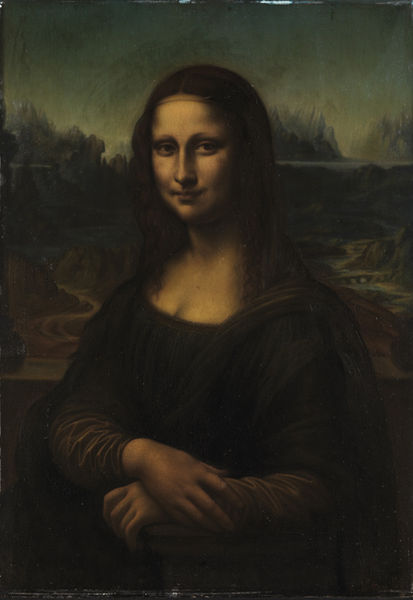
Titel: Bildnis der Mona Lisa
Künstler: Carl Velten
Standort: Karlsruhe
Institution: Staatliche Kunsthalle Karlsruhe
Schlagwörter: baum, berg, blau, dunkel, felsen, gemälde, hand, haut, himmel, kopf, umhang, wasser, weiß, wolken, bäume, fluss, gelb, grün, landschaft, mädchen, ausschnitt, braun, brust, busen, finger, frau, frisur, grau, haar, hell, hintergrund, kleid, licht, mund, nase, paris, schmuck, schwarz, straße, stuhl, blick, dame, rot, tuch, weg, malerei, augen, falten, faru, gesicht, haarschmuck, kleidung, stirnband, bildnis, hände, portrait, porträt, öl, bach, horizont, hügel, natur, brücke, gebüsch, sonne, gewand, haare, halbfigur, mantel, pose, stehend, augenbrauen, dekolletee, haarreif, kinn, lippen, locken, renaissance, tal, wald, adelige, lächeln, brüste, italien, backen, berge, fels, gebirge, gipfel, klein, haarband, ölgemälde, chair, hands, oil, black, dark, dress, face, female, green, hair, lady, nose, painting, robe, weib, woman, symmetrie, gown, looking, oil painting, brown, perspective, junge frau, stola, abbild, geheimnisvoll, panorama, kontur, kopie, verschränkt, classic, skin, sky, tree, background, folded, girl, landscape, mountain, mountains, nature, water, trees, reichtum, eyes, spain, adlige, sfumato, kaufleute, forest, light, river, stream, loggia, path, road, mona lisa, gaze, look, louvre, tunika, shadow, mouth, scarf, french, cross, smile, bridge, small, town, happy, italy, toskana, golderner schnitt, cheeks, michelangelo, leonardo, da vinci, leonardo da vinci, italian, artist, museum, frühe neuzeit, fingers, chest, landschat, pale, stare, tourist, fields, shade, canvas, rand, eyebrows, staring, tafelmalerei, stirnreif, vinci, crags, trail, mysteriös, mysterium, berühmt, lisa, bekannt, ausstrahlung, veil, black dress, mona, cleavage, wealthy, folded hands, mystery, italia, tuscany, decolte, chiaroscuro, k, 1500, wegf, da, 1510, roads, workshop, boobs, t, centre, copy, la gioconda, mysterious, paiting, oils, merchant, famous, enigmatic, aerial perspective, michaelangelo, regal, tranquil, 'hair, gioconde, mona lisa smile, beloved, clasped, da vnci, gioconda, masterpiece, leonardo di vinci, joconda, louve, giaconda, da vince, aerieal, half-smile, iconic, leonard, michelangle, felids, joconde, sittlich, mona lisz, paimting, nose eye, ahead, toscana, split hair, da vinici, liver, mona lisalächeln, 프랑스, 모나리자, 눈썹 없다, 레오나르도 다빈치, 루브르 박물관, louver, enigma, master work, river landscape, dark varnish